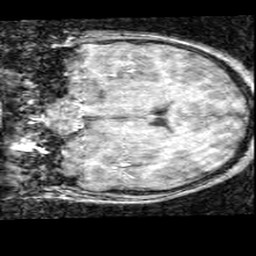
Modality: T1w
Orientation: coronal
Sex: male
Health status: ill
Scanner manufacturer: ge
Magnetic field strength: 1.5 T
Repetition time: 21 s
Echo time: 0.008 s